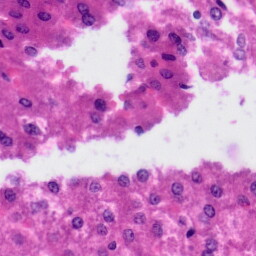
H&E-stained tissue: Liver